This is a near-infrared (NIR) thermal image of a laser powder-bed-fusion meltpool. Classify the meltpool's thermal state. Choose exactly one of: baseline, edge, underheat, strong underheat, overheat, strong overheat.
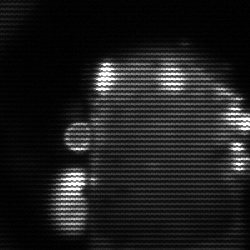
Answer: baseline